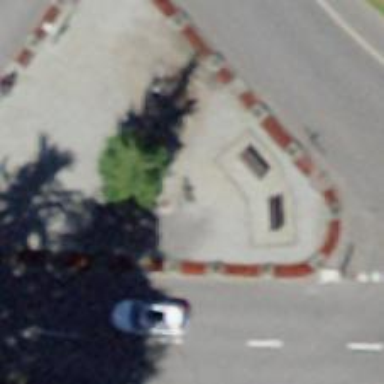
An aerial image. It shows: Drinking fountain.